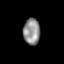
Tissue: prostate
Cell type: Epithelial cells
Senescence score: 0.3609
Nuclear area (px): 435
Mean DAPI intensity: 143.039